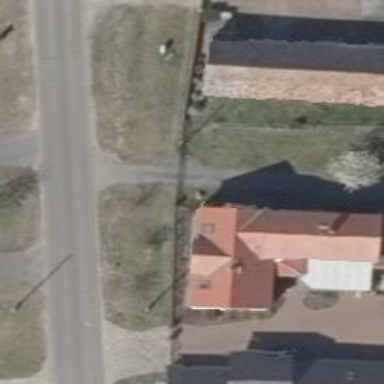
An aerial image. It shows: Driveway.